Question: Deep linking is turned off for our app

But when ios users click a link we posted on our facebook page to our page app (<URL>, they are redirected to the ios app instead of our competition page.
If an ios user enters the link manually into their browser, this works.
Is this a bug or is there something not set up right?
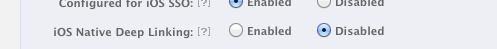
Answer: I ended up creating a completely new facebook app for the competition page. This got round all of the issues. Facebook doesn't seem to play well if you have both a page app and ios/android apps under the same application.